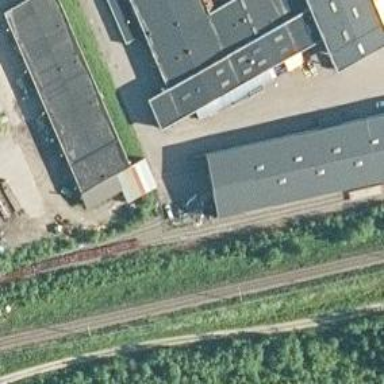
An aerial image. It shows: Rail spur service.